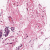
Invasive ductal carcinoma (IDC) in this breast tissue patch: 0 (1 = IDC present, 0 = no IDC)